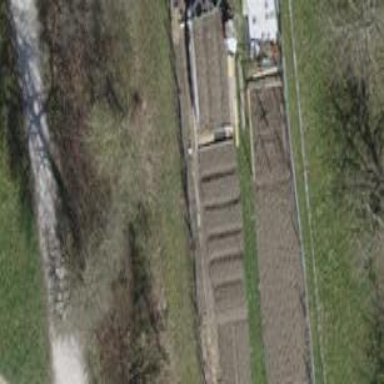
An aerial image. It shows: Plot in the allotments.